Question: I'm using <URL> this SlidingMenu. I have a simple problem, I want to slide the menu to the left side after clicking a button on the Slidemenu. I used the sample program from jfeinstein10 and changed it for my usage.
Here are pictures.
<URL>

If you still have questions write them down pls. Thx for help.
'''
public class AnmeldenFragment extends SherlockFragment {
@Override
public View onCreateView(LayoutInflater inflater,
ViewGroup container, Bundle savedInstanceState) {
View view = inflater.inflate(R.layout.activity_anmelden, container, false);
return view;
}
}
'''
this is my Fragment and I want to close the Slide menu after return view. It shows the new Fragment but it dont close the slide menu.
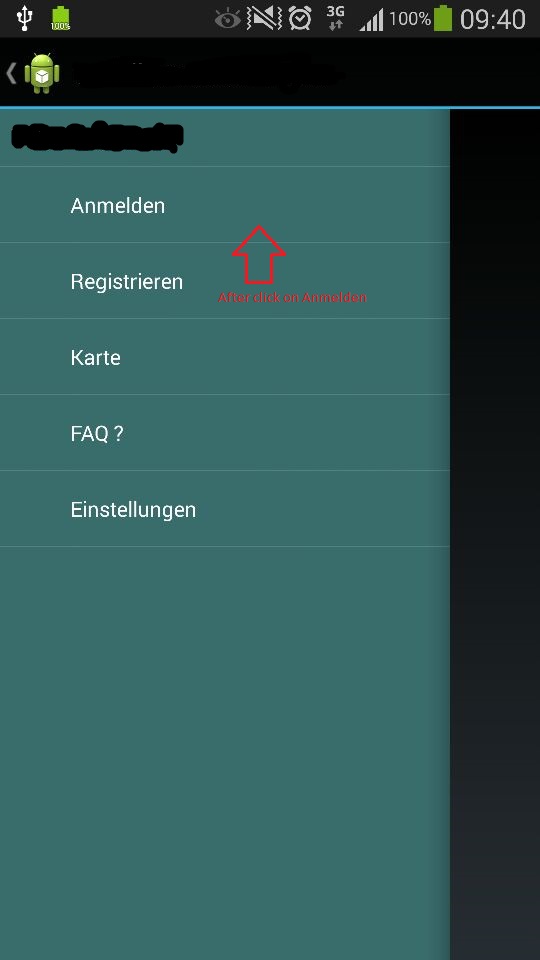
Answer: You have to use 'interface' to communicate between fragment and activity then try this method to toggle menu 'menu.toggle();' <URL>